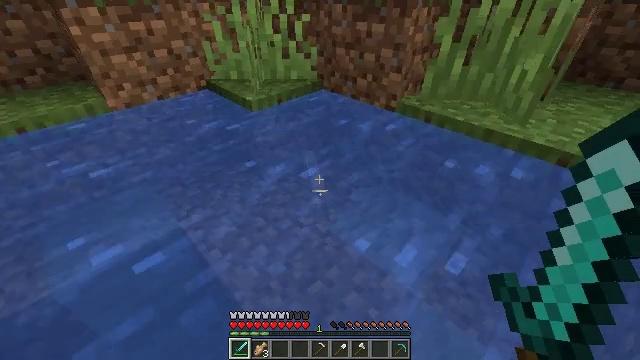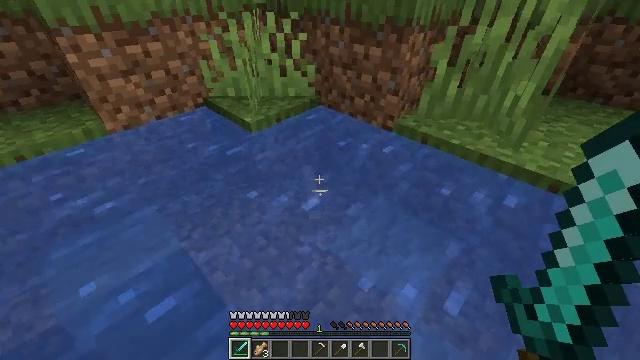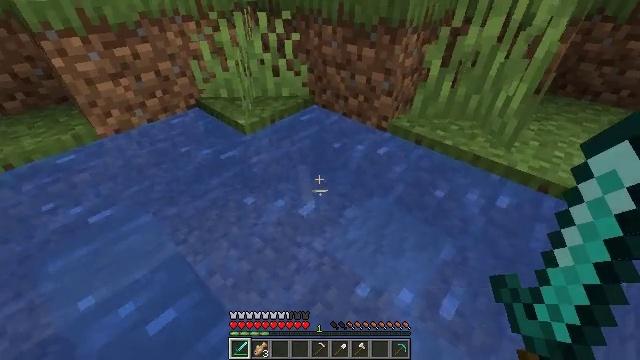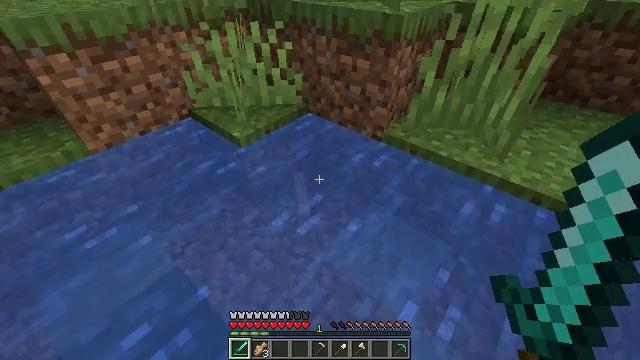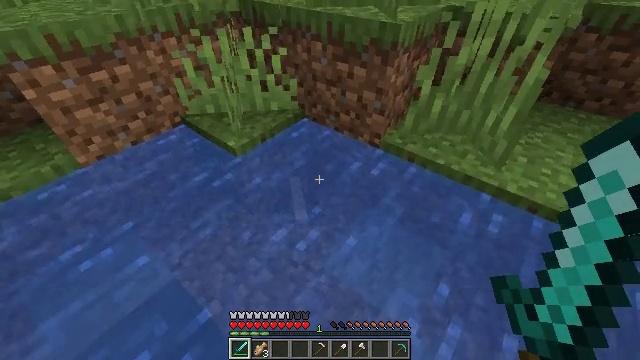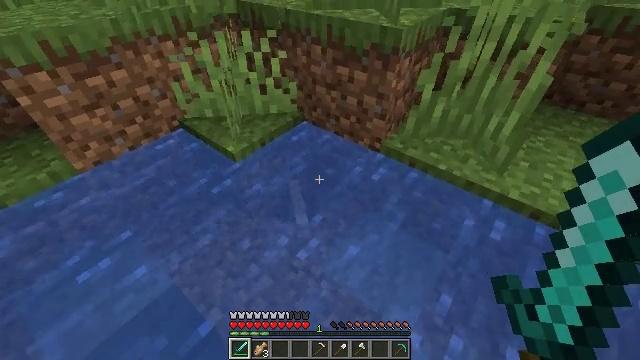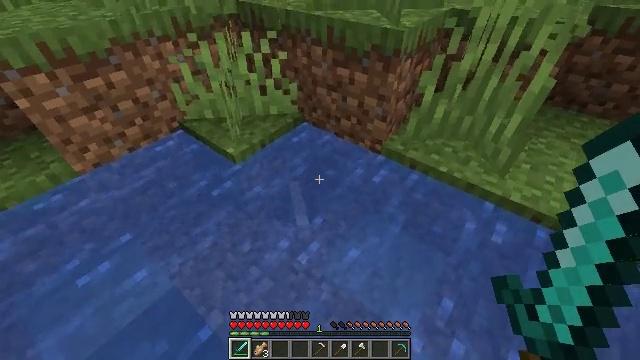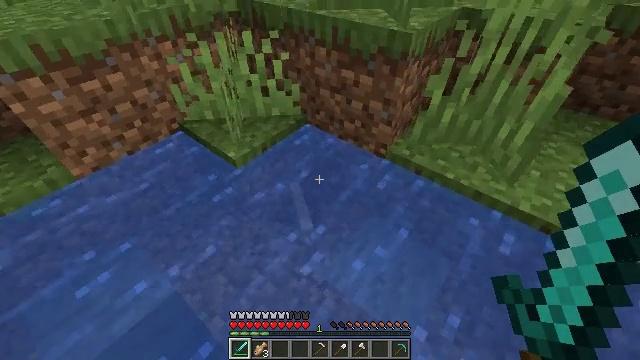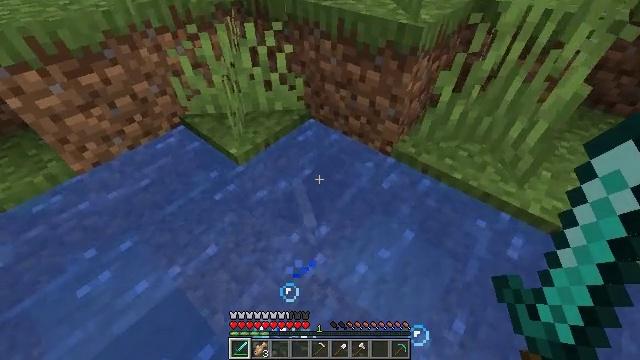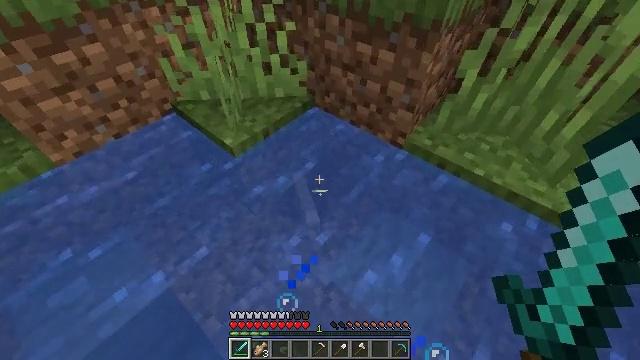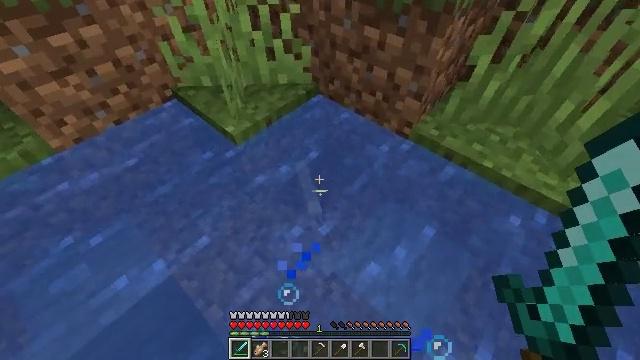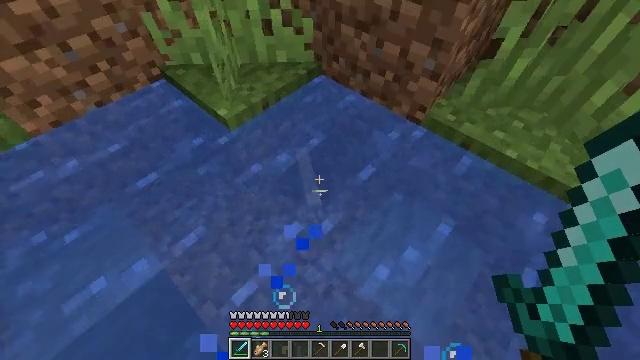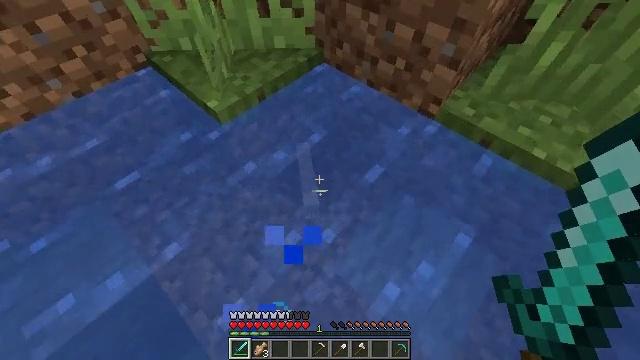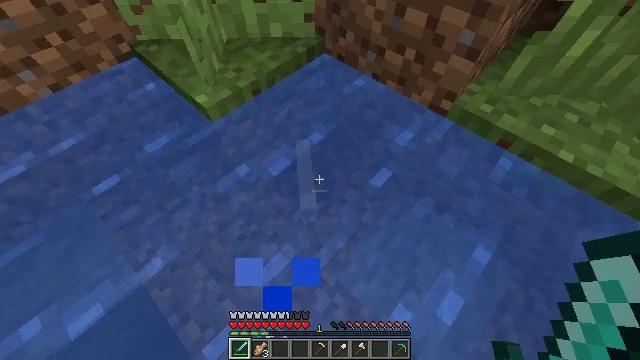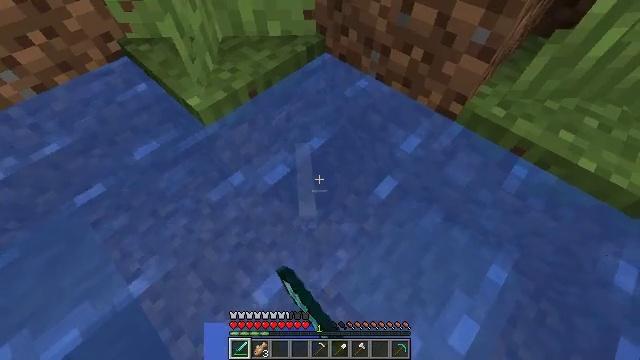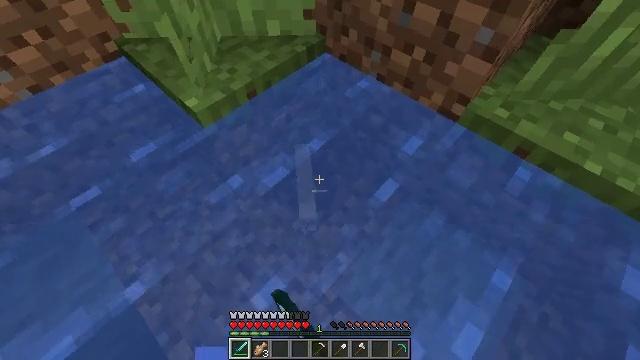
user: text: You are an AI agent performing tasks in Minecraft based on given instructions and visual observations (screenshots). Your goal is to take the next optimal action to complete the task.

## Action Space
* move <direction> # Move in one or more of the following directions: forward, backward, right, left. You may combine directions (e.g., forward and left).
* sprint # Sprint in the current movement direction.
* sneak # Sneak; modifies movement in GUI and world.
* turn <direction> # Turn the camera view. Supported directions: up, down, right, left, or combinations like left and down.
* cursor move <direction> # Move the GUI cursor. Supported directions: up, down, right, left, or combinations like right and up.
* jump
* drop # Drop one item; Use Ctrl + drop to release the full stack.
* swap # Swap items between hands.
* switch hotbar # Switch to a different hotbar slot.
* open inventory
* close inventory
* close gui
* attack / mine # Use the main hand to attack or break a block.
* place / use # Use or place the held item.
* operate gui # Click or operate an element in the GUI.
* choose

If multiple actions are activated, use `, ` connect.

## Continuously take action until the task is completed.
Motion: motion action
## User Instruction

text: Hunt fish.
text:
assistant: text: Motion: move forward, turn right and down, jump
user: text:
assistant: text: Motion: move forward, turn right and down
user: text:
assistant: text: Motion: move forward, turn right and down
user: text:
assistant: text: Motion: move forward, turn right and down
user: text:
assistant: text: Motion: move forward
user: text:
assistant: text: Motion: move forward
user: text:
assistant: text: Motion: move forward, turn down
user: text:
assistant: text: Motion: move forward, turn down
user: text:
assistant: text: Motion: move forward, turn down
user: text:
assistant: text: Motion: move forward, turn left and down
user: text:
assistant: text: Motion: move forward, turn down
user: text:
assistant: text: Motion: move forward, turn down
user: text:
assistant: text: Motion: move forward, turn down, attack / mine
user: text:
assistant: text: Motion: move forward, attack / mine
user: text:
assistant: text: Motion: move forward, attack / mine
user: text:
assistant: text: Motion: move forward, attack / mine
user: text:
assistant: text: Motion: move forward
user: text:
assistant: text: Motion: move forward
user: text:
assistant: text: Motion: move forward
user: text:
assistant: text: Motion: move forward
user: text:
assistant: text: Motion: move forward
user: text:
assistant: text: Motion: move forward
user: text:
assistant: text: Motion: move forward, turn right
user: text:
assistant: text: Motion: move forward, turn right
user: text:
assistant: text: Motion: move forward, turn right and up
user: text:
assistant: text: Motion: move forward, turn right and up
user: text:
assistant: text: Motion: move forward, turn right and up
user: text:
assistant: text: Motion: move forward, turn right and up
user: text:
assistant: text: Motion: move forward, turn right and up
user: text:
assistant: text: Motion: move forward, turn right